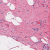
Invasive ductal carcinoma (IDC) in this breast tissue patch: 0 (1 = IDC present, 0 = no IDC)